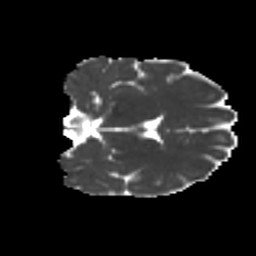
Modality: MD
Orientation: coronal
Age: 34
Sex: female
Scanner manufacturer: ge
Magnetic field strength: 3 T
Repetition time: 7.8 s
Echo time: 0.0606 s